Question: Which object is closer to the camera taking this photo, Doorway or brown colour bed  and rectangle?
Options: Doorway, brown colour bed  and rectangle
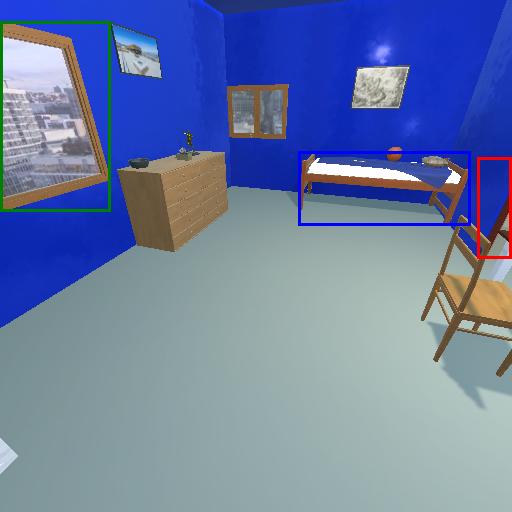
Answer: Doorway